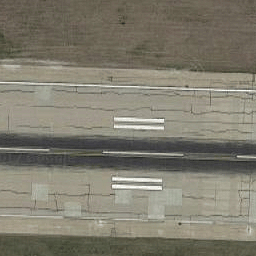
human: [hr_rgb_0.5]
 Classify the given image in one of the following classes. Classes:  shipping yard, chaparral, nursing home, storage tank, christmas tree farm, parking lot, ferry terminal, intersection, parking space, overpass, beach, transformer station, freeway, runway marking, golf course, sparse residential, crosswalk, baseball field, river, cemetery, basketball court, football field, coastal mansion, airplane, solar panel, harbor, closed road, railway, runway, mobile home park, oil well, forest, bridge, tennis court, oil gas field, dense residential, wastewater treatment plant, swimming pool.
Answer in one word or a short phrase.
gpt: runway